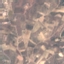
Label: PermanentCrop